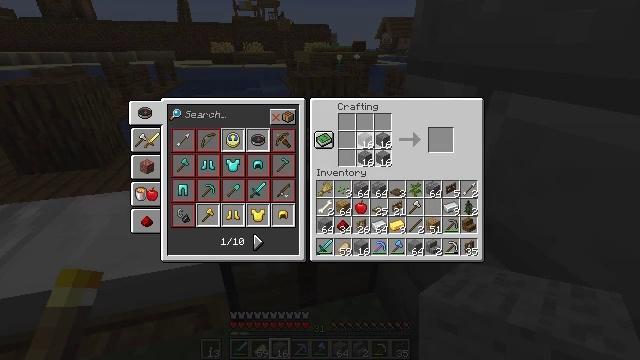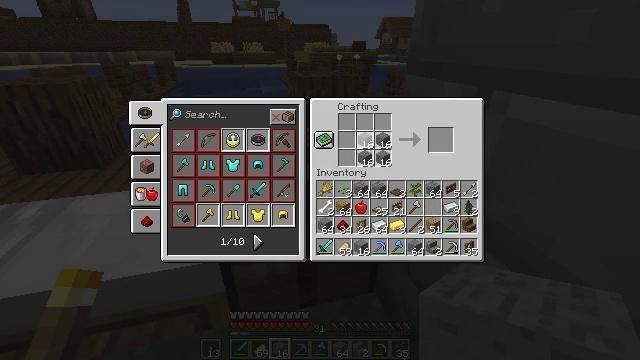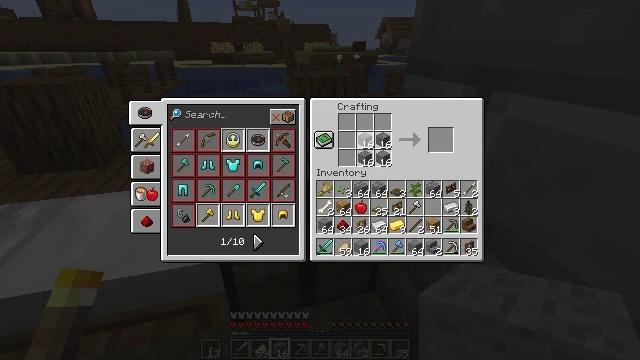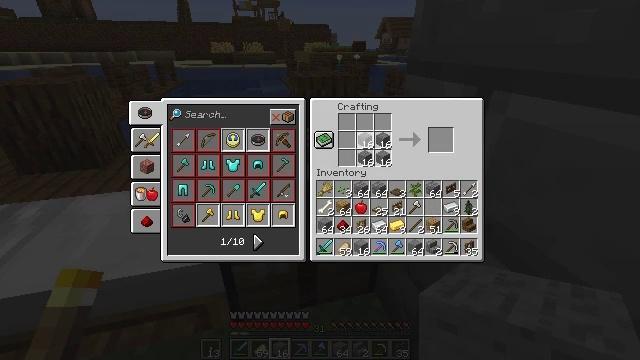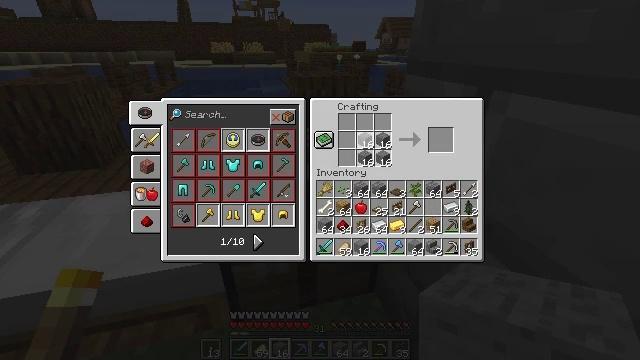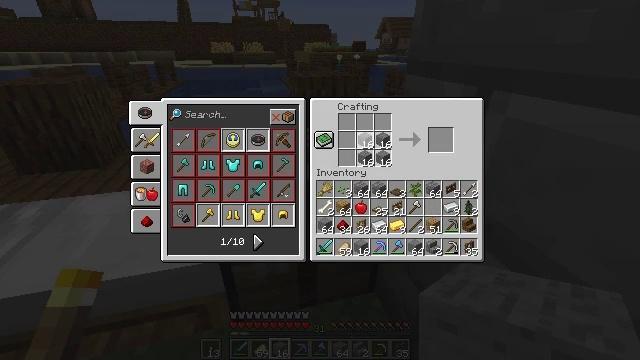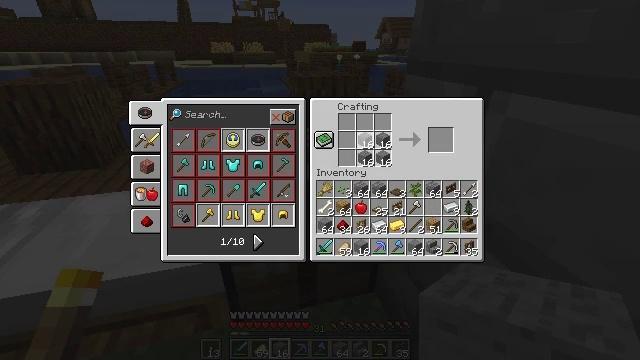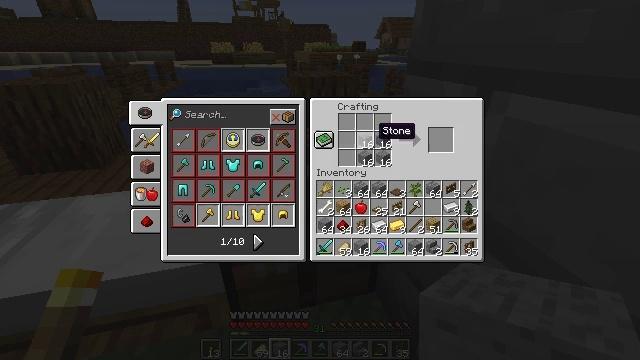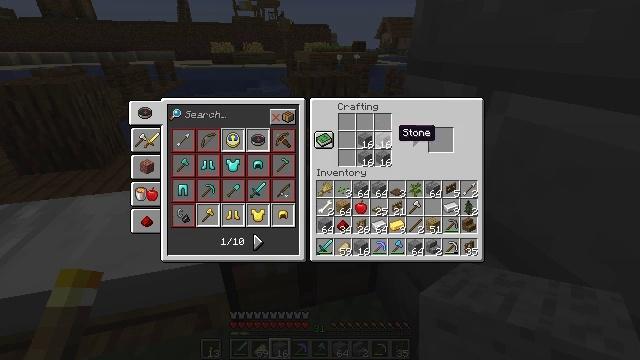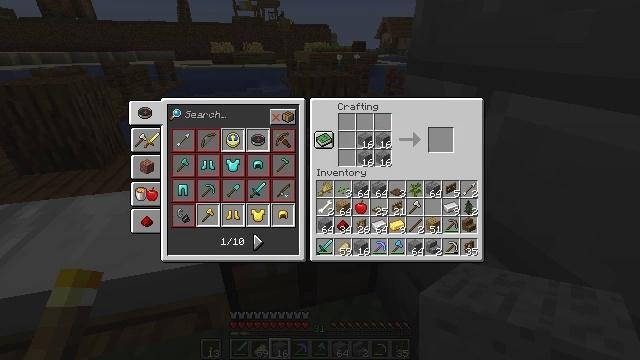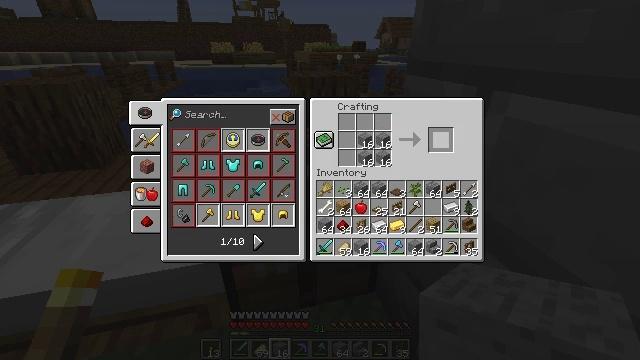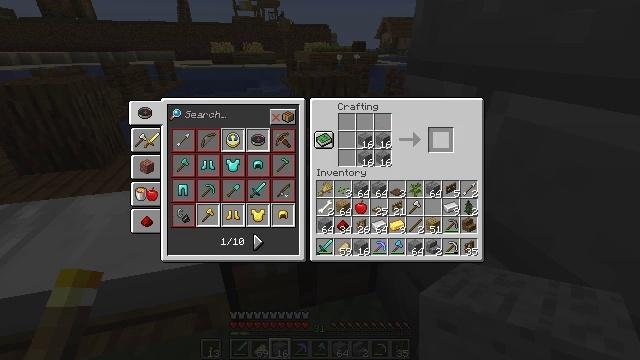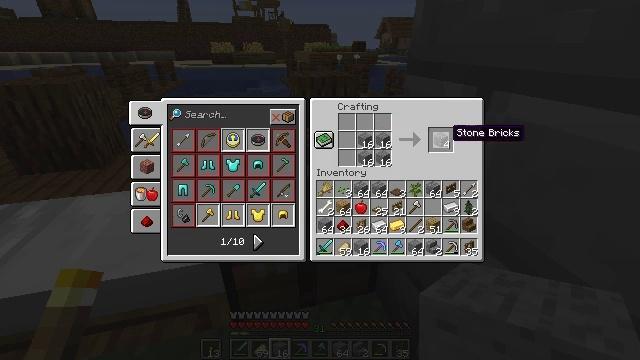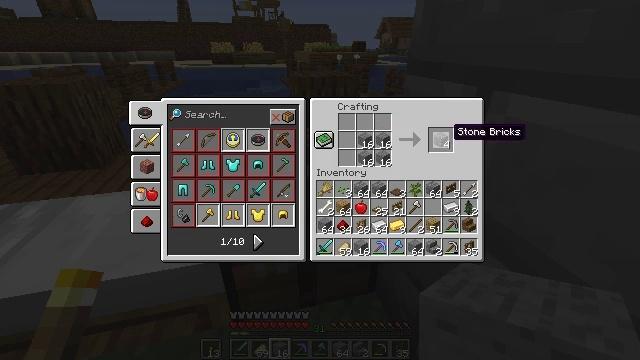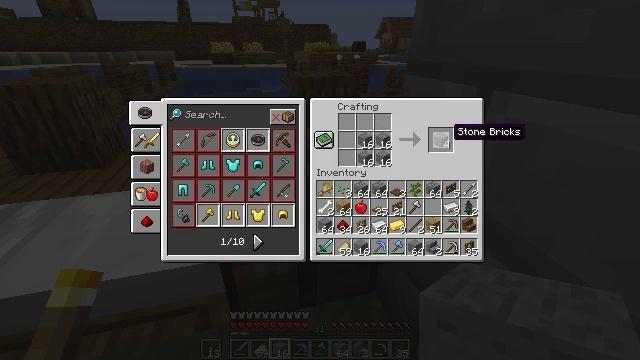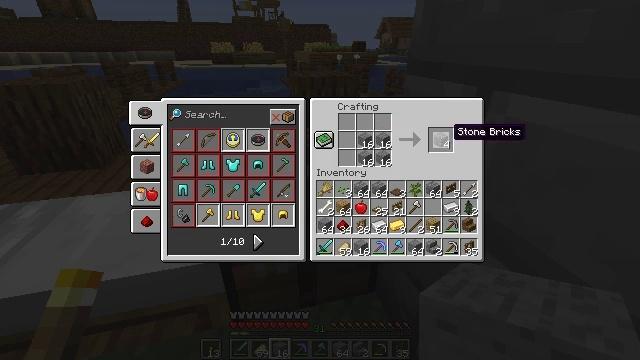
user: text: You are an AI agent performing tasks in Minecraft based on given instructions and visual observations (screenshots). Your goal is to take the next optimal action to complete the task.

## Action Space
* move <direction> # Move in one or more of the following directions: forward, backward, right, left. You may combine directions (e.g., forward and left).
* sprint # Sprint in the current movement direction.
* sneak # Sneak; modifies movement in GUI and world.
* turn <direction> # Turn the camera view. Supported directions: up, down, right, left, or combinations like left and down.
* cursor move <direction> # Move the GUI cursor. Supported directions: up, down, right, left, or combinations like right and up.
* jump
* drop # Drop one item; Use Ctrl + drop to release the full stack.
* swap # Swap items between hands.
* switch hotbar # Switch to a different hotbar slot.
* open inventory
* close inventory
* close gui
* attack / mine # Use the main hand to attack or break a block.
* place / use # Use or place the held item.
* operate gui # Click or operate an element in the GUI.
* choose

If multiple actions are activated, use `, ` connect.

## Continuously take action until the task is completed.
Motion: motion action
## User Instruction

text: Open the crafting table to make stone bricks.
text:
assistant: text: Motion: operate gui
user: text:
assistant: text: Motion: operate gui
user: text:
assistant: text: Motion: operate gui
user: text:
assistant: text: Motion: operate gui
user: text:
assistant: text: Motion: operate gui
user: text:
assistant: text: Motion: operate gui
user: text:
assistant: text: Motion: no_op
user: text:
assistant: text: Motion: cursor move right
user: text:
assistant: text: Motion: cursor move right
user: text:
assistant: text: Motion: cursor move right
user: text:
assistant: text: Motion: no_op
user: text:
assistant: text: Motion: sneak
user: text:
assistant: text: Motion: sneak
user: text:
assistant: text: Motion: sneak
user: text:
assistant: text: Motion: sneak
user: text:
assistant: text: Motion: sneak
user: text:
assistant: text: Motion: sneak
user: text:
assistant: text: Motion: sneak
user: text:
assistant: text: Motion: sneak
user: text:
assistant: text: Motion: sneak
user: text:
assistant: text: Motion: sneak
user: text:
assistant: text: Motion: sneak, operate gui
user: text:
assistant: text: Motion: sneak, operate gui
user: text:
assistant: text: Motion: sneak, operate gui
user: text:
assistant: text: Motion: sneak
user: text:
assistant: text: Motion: sneak
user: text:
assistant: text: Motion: sneak, cursor move left and down
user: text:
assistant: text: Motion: sneak, cursor move down
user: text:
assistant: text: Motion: sneak, cursor move left and down
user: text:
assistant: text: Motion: cursor move down